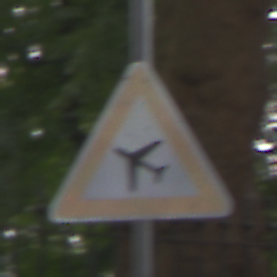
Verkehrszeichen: FlugbetriebRechts
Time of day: MorningAfternoon
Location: Outdoor (Urban)
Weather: Overcast
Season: NotSpecified
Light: Natural